Field crop: tomato
Growth stage: 1
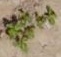
Species: portulaca